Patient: sex F, age 54
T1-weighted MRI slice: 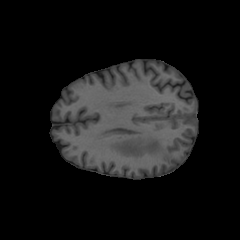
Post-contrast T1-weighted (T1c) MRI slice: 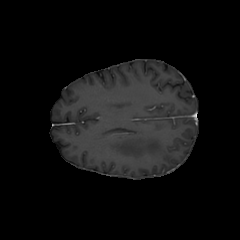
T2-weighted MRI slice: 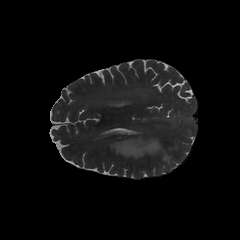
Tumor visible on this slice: yes
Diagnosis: Glioblastoma, IDH-wildtype
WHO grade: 4